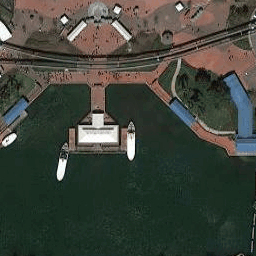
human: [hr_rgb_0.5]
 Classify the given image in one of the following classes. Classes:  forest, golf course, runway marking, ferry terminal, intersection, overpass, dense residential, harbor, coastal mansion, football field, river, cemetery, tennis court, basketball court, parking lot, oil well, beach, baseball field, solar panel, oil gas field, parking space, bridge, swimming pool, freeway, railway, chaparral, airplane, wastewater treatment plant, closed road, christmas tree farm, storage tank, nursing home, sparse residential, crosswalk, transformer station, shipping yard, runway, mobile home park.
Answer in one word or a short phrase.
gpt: ferry terminal